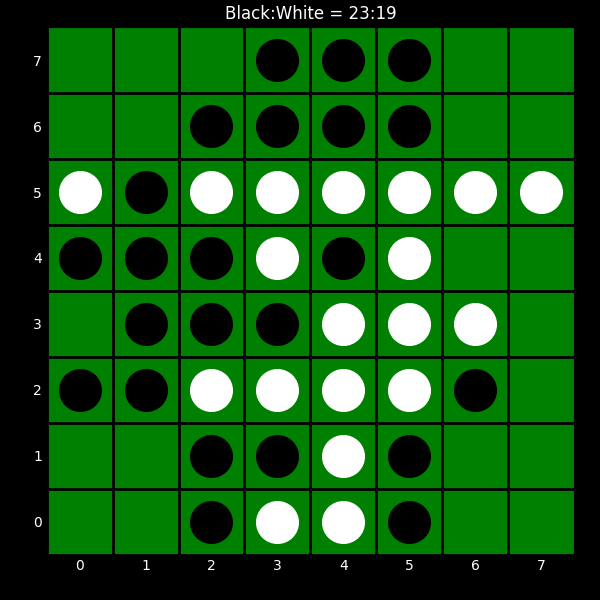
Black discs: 23
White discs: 19